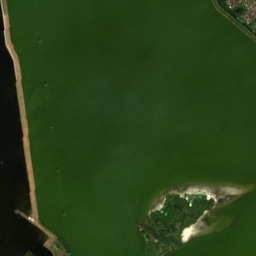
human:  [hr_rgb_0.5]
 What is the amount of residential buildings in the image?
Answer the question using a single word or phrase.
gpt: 58

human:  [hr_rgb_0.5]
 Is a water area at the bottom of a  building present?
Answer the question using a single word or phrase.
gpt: yes

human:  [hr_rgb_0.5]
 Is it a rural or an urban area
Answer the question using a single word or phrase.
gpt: rural

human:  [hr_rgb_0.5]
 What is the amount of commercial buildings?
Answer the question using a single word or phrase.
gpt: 0

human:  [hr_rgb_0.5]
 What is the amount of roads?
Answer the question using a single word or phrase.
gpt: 18

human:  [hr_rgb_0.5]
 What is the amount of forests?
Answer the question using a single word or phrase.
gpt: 29

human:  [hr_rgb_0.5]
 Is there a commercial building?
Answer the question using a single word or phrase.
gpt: no

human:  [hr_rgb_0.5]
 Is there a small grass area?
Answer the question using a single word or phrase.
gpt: yes

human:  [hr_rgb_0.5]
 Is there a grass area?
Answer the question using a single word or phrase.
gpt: yes

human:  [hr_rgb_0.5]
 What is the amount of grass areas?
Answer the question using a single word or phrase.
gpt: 20

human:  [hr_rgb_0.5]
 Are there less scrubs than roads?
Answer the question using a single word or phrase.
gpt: yes

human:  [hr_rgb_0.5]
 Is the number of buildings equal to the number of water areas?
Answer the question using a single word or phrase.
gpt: no

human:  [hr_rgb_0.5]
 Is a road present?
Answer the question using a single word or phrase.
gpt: yes

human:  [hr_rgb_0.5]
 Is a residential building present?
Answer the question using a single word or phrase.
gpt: yes

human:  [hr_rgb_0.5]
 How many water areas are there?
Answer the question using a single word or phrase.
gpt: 7

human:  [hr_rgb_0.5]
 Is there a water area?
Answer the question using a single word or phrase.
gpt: yes

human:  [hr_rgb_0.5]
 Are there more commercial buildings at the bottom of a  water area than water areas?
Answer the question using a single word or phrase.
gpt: no

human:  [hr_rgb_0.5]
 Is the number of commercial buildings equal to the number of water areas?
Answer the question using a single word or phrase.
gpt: no

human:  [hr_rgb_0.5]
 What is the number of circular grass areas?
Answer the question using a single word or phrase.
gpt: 0

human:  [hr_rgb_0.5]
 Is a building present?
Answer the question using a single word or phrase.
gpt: yes

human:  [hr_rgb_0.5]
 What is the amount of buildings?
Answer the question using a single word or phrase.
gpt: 58

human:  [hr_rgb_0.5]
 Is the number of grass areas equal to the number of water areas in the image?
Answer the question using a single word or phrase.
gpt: no

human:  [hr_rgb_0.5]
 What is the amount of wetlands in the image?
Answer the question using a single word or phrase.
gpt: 7

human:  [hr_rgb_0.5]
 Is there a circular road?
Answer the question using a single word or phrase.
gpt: no

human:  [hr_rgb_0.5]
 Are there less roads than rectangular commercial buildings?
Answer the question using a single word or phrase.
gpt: no

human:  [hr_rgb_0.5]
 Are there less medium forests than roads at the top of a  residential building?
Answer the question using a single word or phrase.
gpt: yes

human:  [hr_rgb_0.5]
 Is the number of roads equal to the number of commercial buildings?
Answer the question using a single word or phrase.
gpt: no

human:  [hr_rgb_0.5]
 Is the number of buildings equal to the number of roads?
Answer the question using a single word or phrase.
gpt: no

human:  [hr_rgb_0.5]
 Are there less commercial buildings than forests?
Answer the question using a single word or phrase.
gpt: yes

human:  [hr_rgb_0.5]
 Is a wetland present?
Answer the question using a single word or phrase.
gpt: yes

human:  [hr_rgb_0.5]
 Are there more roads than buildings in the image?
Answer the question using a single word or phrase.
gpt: no

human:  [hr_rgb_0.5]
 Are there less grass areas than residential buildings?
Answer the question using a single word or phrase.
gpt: yes

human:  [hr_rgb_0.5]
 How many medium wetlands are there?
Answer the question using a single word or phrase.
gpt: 4

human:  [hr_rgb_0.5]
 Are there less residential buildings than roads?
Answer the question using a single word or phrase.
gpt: no

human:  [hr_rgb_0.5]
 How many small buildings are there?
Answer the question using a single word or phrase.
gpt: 58

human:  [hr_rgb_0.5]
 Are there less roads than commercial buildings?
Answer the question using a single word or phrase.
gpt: no

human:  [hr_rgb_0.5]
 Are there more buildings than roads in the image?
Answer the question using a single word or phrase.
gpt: yes

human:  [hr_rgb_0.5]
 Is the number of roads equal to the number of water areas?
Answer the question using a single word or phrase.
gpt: no

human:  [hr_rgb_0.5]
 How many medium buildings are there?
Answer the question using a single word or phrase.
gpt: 0

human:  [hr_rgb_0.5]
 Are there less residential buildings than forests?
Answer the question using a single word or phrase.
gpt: no

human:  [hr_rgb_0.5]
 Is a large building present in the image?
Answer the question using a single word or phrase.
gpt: no

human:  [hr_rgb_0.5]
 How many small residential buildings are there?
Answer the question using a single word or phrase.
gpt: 58

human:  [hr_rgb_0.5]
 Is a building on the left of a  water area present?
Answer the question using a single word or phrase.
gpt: yes

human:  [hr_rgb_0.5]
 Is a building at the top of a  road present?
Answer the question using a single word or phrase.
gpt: yes

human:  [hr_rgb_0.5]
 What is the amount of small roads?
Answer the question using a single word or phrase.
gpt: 18

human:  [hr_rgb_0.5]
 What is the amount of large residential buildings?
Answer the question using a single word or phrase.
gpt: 0

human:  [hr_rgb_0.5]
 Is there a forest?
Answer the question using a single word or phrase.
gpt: yes

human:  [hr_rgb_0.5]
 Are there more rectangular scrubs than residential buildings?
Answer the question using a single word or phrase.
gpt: no

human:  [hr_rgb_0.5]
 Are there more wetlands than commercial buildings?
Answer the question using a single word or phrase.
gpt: yes

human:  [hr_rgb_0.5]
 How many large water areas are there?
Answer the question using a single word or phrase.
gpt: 7

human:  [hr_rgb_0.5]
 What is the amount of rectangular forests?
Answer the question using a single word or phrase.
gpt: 27

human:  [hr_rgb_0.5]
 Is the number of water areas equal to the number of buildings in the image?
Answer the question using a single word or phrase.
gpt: no

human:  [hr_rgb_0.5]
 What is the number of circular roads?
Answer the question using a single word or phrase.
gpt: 0

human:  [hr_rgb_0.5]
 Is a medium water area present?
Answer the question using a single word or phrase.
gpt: no

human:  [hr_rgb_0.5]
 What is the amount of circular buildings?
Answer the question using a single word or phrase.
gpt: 0

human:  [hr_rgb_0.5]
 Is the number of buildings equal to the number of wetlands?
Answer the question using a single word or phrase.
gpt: no

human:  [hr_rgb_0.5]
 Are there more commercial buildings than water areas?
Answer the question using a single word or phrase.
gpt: no

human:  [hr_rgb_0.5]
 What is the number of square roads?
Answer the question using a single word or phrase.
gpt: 0

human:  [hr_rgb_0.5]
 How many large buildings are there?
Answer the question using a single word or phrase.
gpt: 0

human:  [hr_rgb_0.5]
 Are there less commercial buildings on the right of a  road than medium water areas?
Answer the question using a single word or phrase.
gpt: no

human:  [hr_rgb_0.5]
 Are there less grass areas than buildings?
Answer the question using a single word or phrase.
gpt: yes

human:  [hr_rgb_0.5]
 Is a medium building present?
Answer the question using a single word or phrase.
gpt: no

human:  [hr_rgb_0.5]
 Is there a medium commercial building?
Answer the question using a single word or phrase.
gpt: no

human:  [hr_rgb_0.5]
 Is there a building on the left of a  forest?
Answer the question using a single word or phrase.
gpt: yes